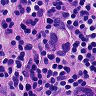
Metastatic tissue present: yes